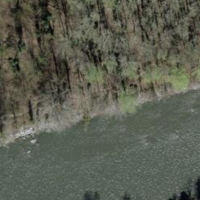
EUNIS habitat code: 15
Species observed at this site:
Diospyros lotus
Equisetum hyemale